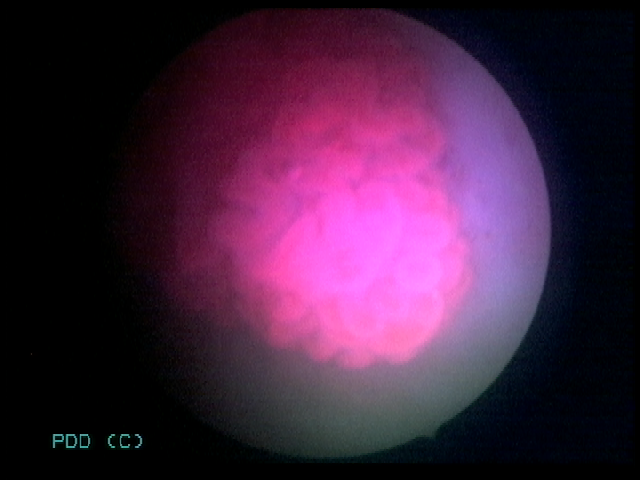
Modality: BLC
Class: Malignant
Subclass: LowGradePapillary
Lesion: Multifocal
Multifocal: 2 to 7
Stage: Ta
Morphology: Papillary
Bladder cancer association: Yes